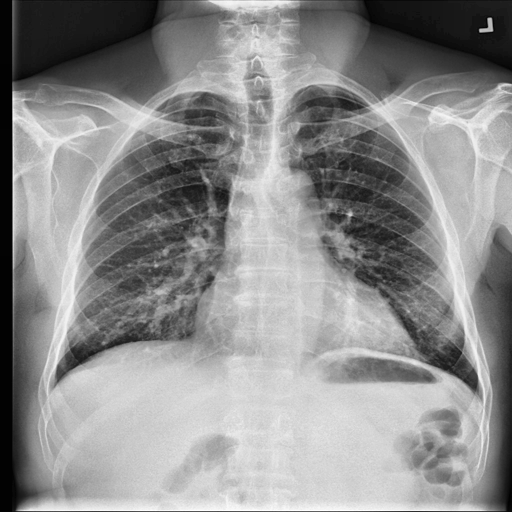
Finding: NORMAL